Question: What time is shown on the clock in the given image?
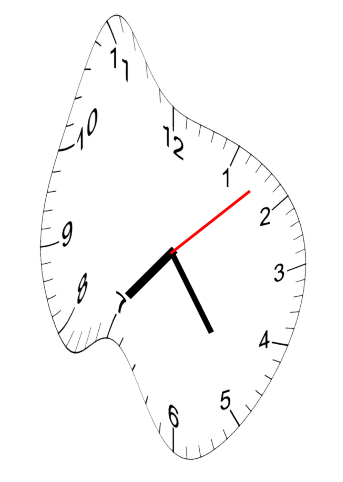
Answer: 07:24:08